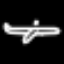
Label: airplane